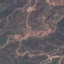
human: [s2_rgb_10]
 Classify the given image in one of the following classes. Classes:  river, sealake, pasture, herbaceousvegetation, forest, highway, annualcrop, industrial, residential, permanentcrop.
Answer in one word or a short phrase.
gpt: HerbaceousVegetation